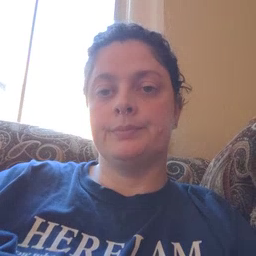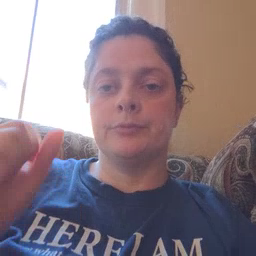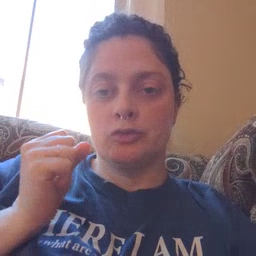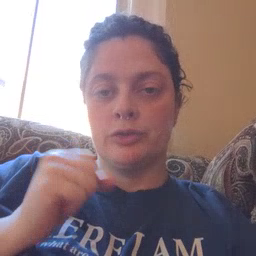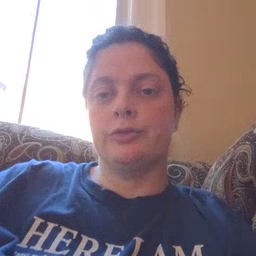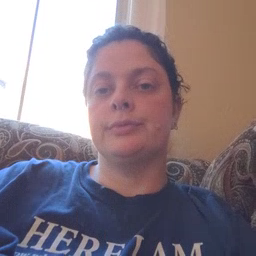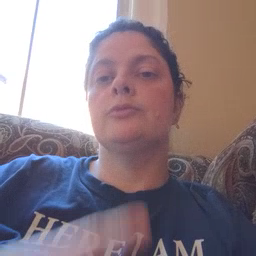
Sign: refrigerator